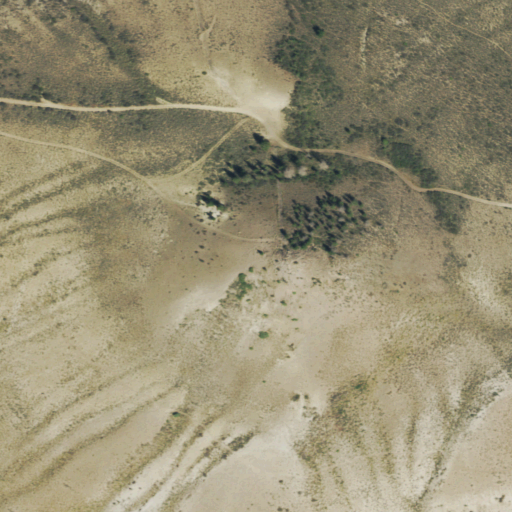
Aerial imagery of mountain in Colorado named Signal Peak containing shrub, evergreen forest, and grassland